Field crop: maize
Growth stage: 2
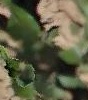
Species: maize